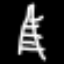
Label: The Eiffel Tower